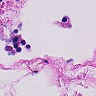
Metastatic tissue present: no